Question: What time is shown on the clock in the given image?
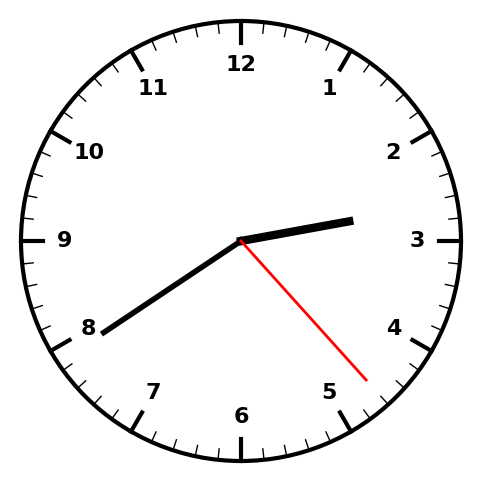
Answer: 02:39:23